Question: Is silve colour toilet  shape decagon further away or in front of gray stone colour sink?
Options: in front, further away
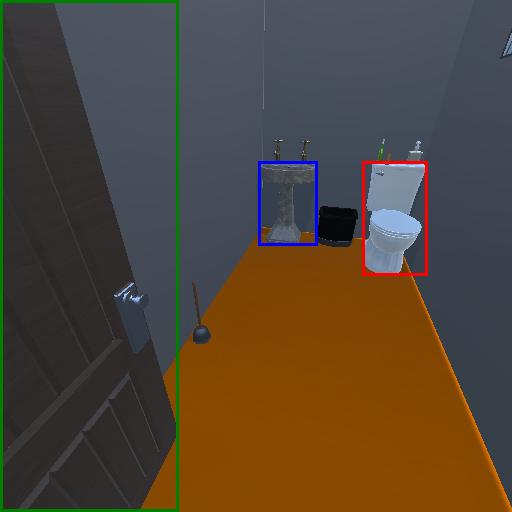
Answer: in front